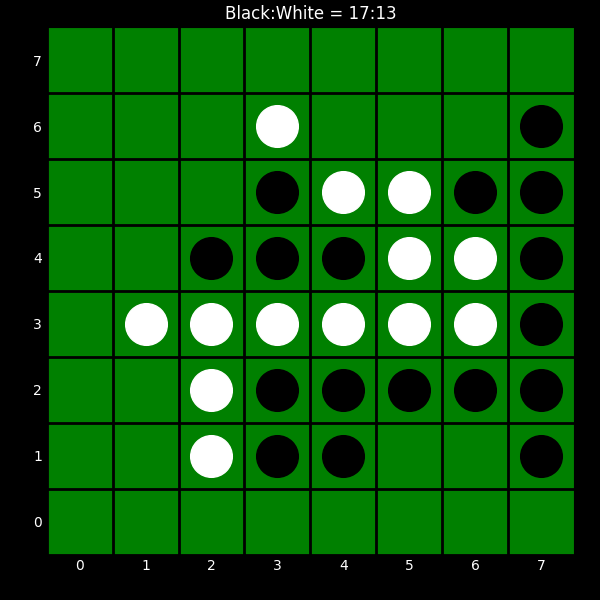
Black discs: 17
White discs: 13